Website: apple
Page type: payment
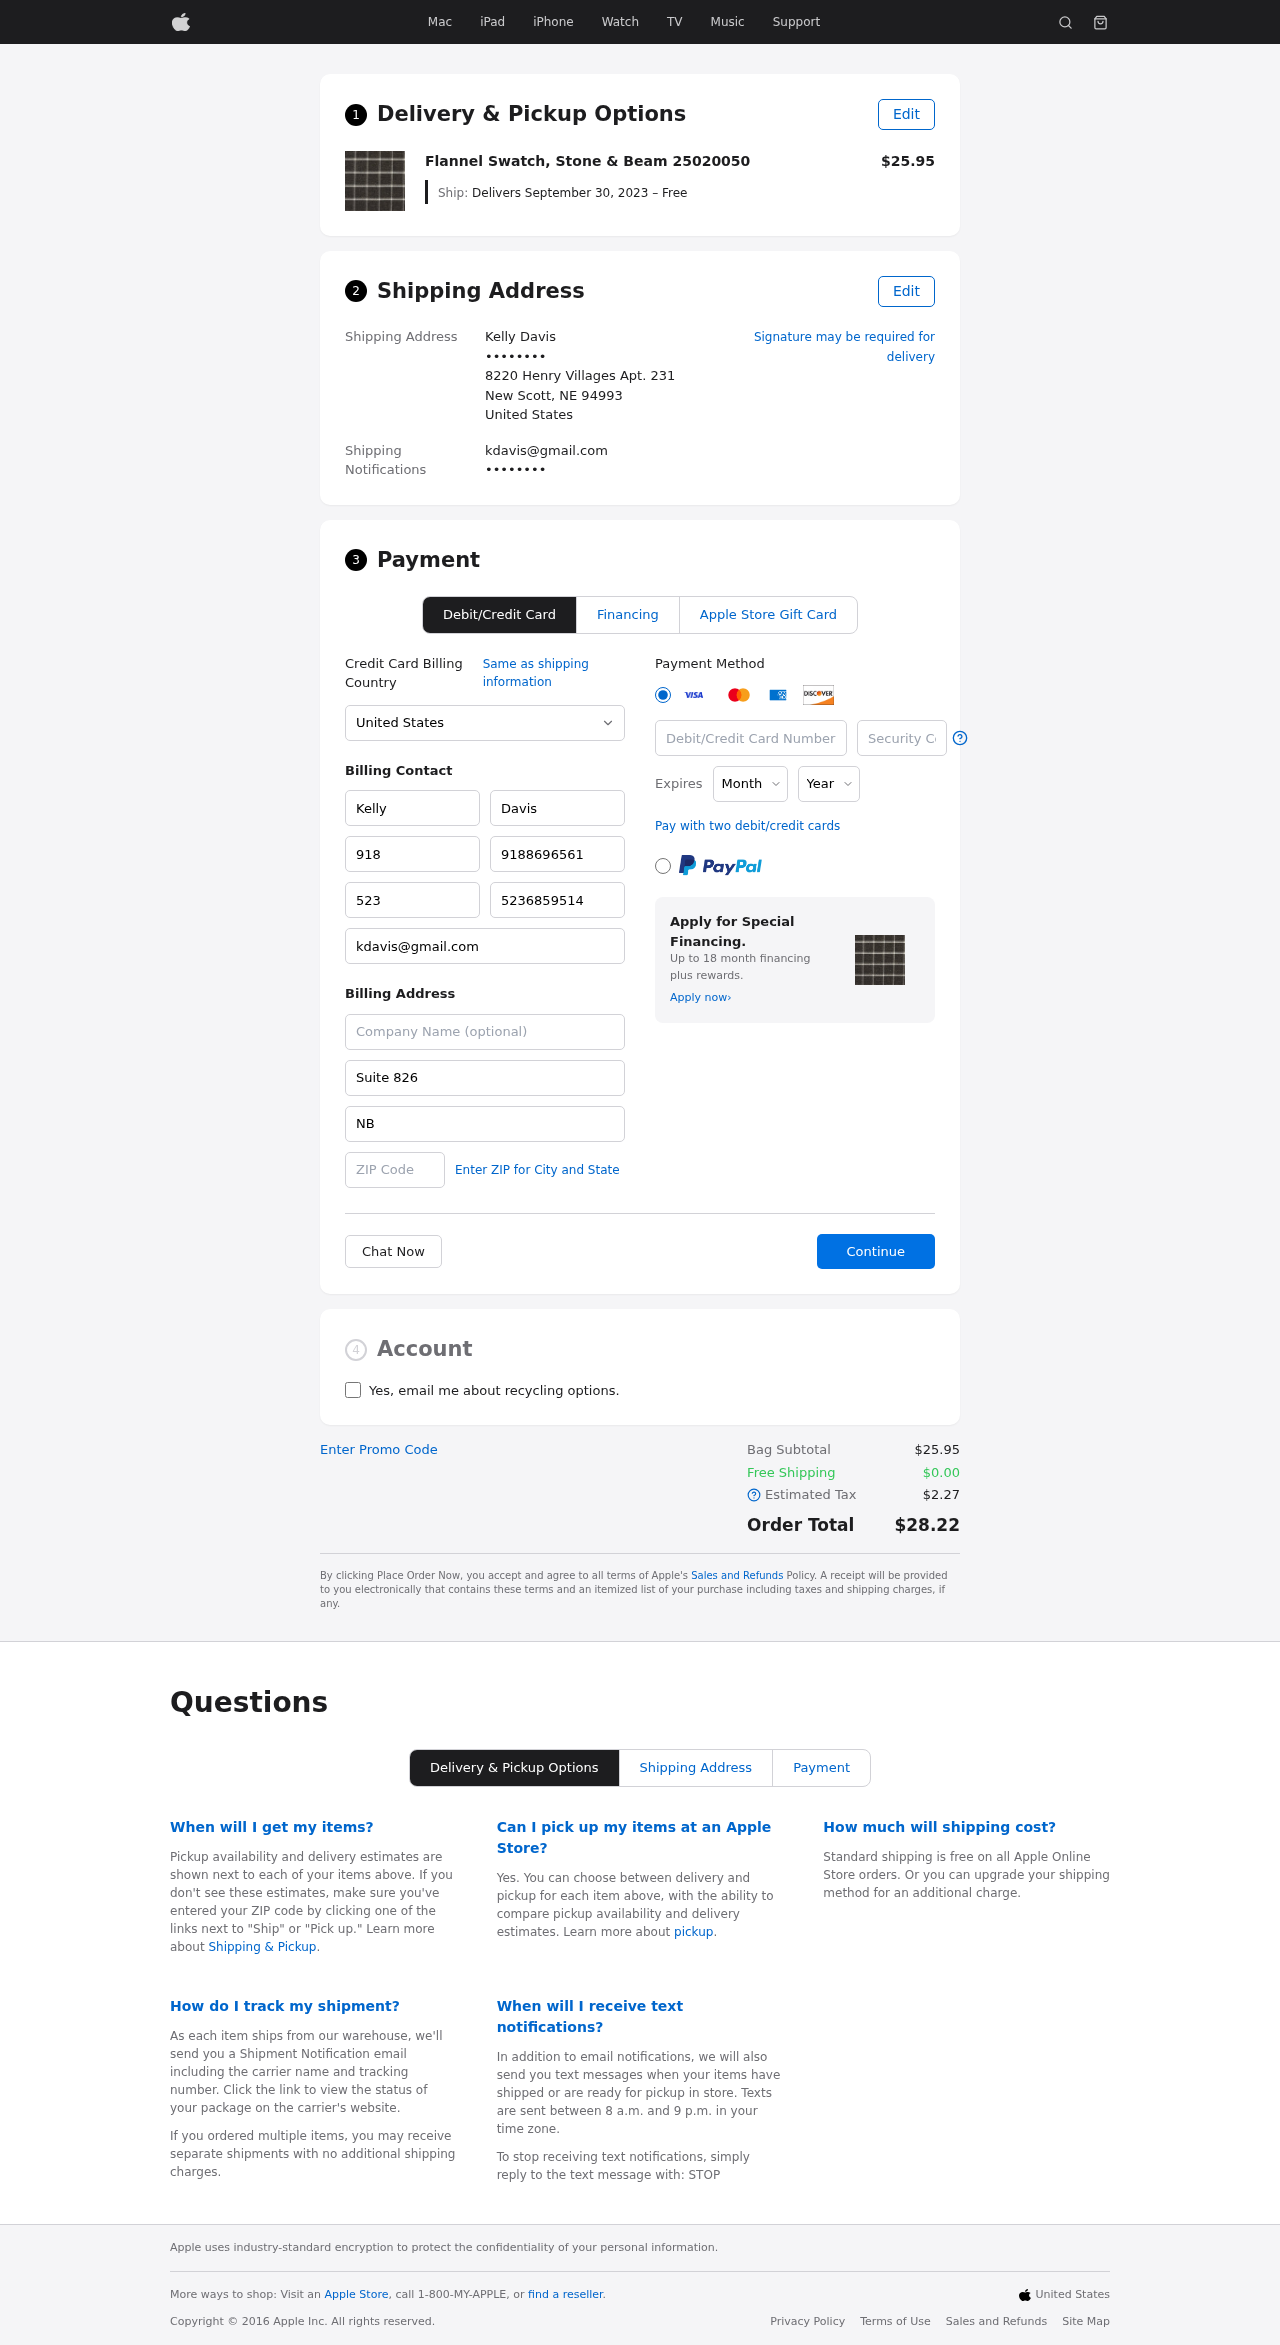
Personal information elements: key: PII_CARD_CVV
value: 491
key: PII_CARD_EXPIRY_MONTH
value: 10
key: PII_CARD_EXPIRY_YEAR
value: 30
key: PII_CARD_NUMBER
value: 6011 9500 1680 9410
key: PII_CITY_STATE_ZIP
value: New Scott, NE 94993
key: PII_COUNTRY
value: United States
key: PII_EMAIL
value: kdavis@gmail.com
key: PII_EMAIL2
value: kdavis@gmail.com
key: PII_FIRSTNAME
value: Kelly
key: PII_FULLNAME
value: Kelly Davis
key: PII_LASTNAME
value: Davis
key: PII_PHONE3
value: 9188696561
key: PII_PHONE_ALT
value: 5236859514
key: PII_PHONE_ALT_AREA
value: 523
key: PII_PHONE_AREA
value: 918
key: PII_POSTCODE2
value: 87128
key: PII_SECURITY_CODE
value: NB29
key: PII_STREET
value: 8220 Henry Villages Apt. 231
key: PII_STREET2
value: Suite 826
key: PII_PHONE
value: ••••••••
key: PII_PHONE2
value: ••••••••
Product elements: key: PRODUCT1_NAME
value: Flannel Swatch, Stone & Beam 25020050
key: PRODUCT1_PRICE
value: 25.95
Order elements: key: ORDER_DELIVERY_DATE
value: Delivers September 30, 2023 – Free
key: ORDER_SUBTOTAL
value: $25.95
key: ORDER_SHIPPING_COST
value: $0.00
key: ORDER_TAX
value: $2.27
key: ORDER_TOTAL
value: $28.22